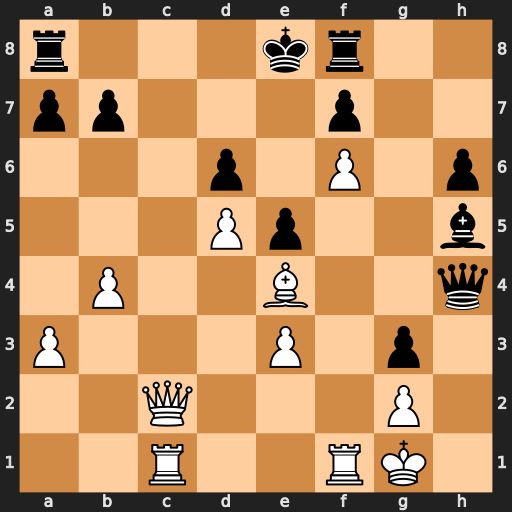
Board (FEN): r3kr2/pp3p2/3p1P1p/3Pp2b/1P2B2q/P3P1p1/2Q3P1/2R2RK1
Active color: w
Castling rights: q
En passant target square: -
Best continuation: Qc8+ Rxc8 Rxc8+ Kd7 Bf5#